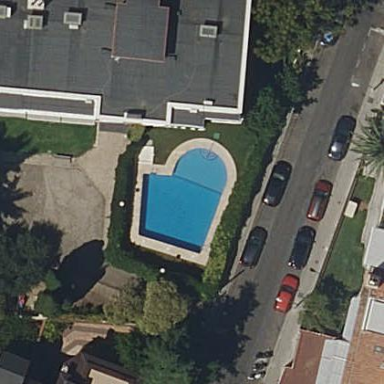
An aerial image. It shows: Swimming pool located in leisure land.